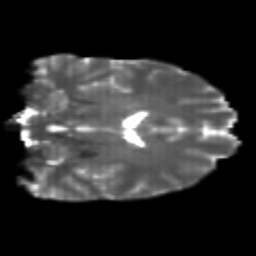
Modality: T2w
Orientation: coronal
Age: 21
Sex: female
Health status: healthy
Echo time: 0.074 s